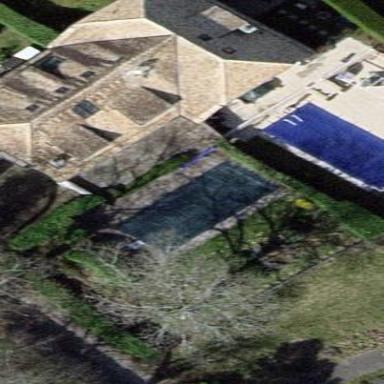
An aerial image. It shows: Swimming pool located in leisure land.